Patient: sex M, age 36
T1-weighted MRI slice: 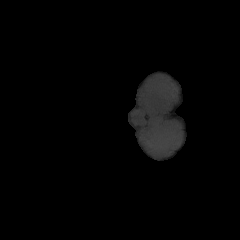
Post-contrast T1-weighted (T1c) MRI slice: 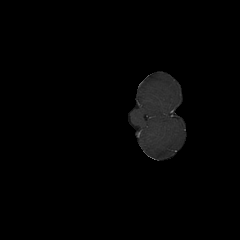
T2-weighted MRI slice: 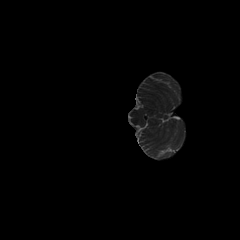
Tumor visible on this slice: no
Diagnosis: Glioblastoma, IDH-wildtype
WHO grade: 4